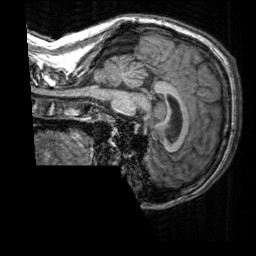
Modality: T1w
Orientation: sagittal
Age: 32
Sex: male
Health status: healthy
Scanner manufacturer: siemens
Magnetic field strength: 3 T
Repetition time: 2.3 s
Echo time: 0.00303 s